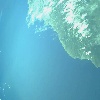
Label: water